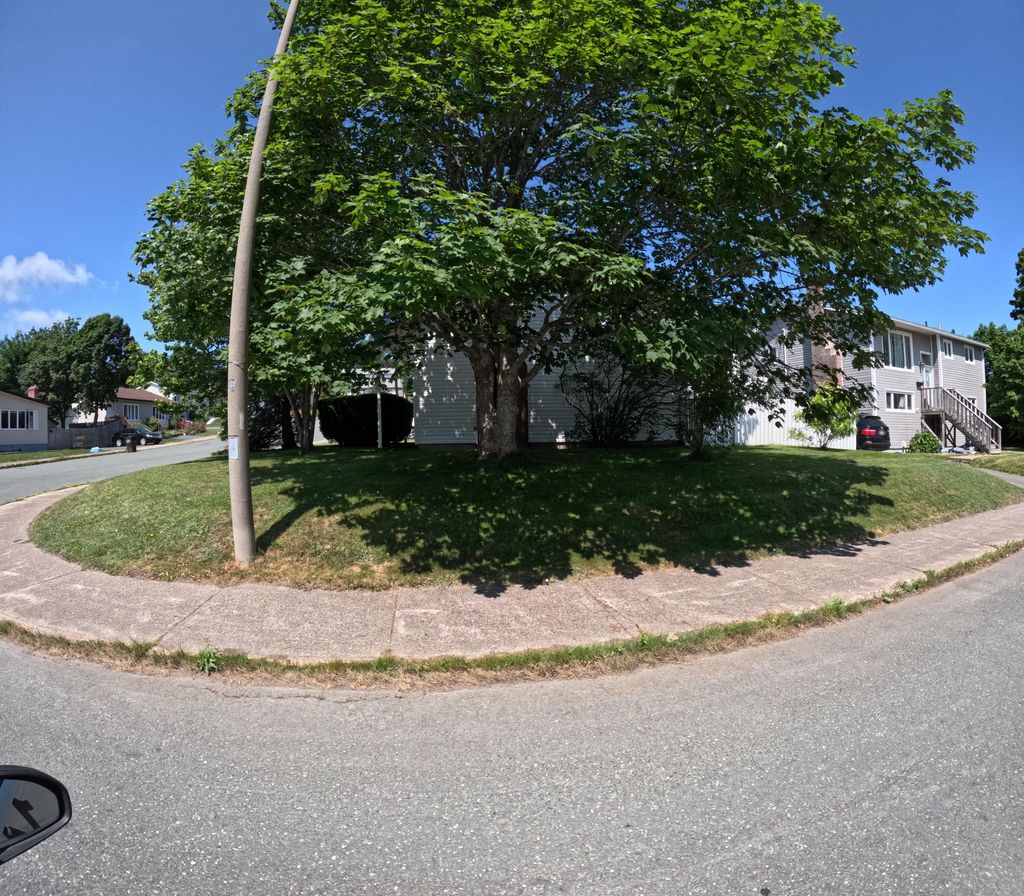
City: st_johns